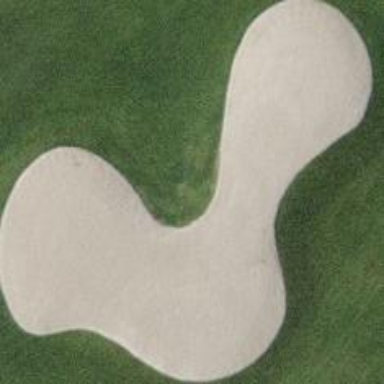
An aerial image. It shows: Sand bunker on golf course.